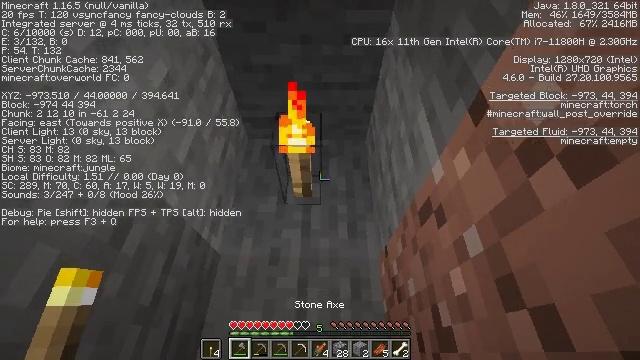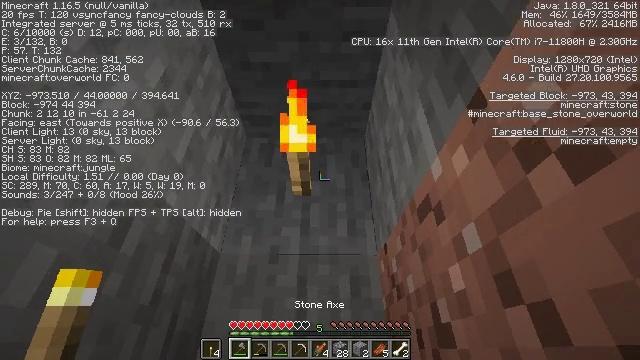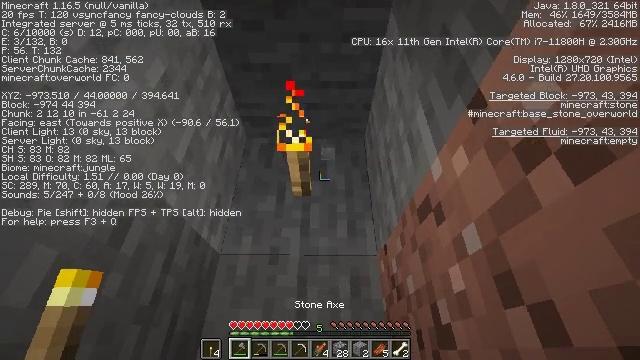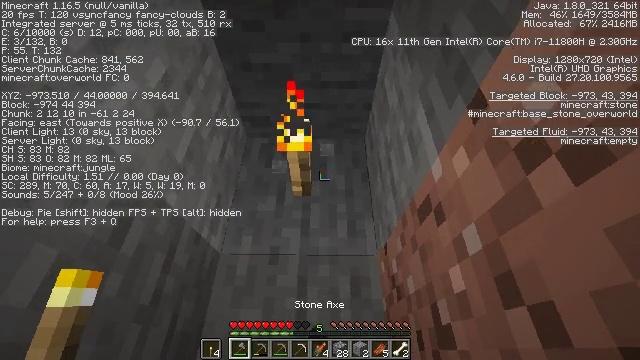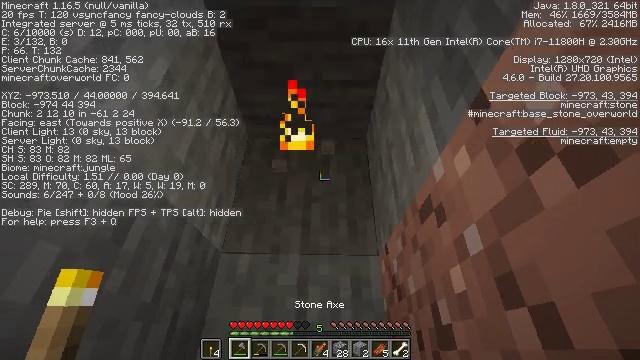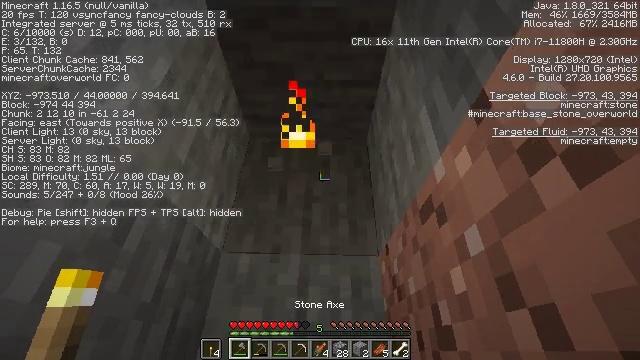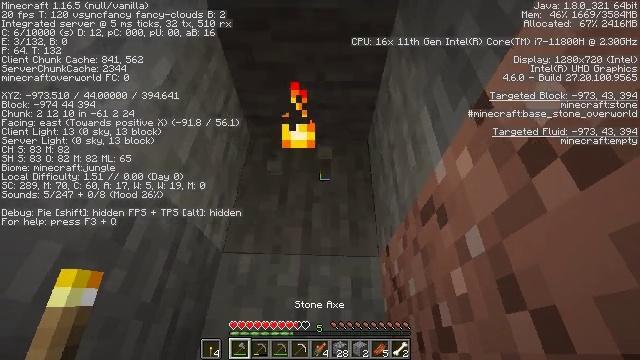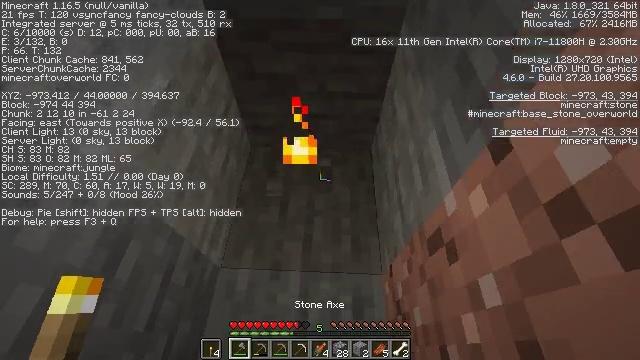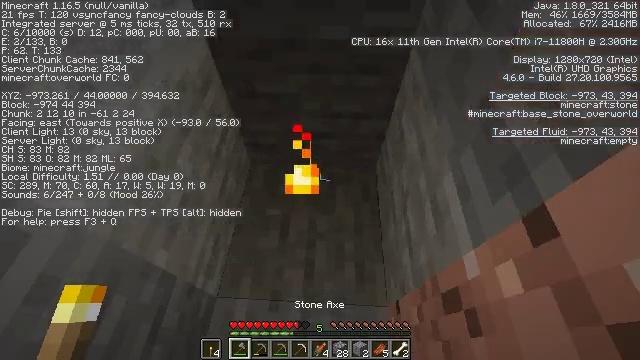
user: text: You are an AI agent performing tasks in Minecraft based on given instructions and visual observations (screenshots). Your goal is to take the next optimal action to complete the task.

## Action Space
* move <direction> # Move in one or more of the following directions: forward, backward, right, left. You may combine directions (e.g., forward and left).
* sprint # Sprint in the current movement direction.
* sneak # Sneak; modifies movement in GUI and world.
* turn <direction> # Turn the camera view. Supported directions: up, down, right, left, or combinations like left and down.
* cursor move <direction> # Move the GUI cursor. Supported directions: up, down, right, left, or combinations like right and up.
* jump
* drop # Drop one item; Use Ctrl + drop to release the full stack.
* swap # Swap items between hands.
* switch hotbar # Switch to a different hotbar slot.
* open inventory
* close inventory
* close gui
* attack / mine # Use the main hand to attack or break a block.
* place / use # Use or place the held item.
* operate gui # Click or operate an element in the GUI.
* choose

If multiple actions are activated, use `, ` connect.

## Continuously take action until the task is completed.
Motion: motion action
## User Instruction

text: Retrieve the torch.
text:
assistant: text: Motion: no_op
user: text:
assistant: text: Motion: attack / mine
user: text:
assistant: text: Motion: attack / mine
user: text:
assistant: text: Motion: attack / mine
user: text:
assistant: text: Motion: no_op
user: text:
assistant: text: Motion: no_op
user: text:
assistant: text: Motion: move forward
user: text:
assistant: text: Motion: move forward
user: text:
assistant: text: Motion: no_op